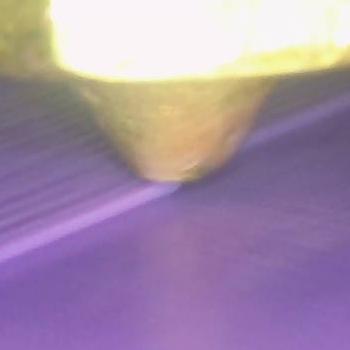
Flow rate: 61%